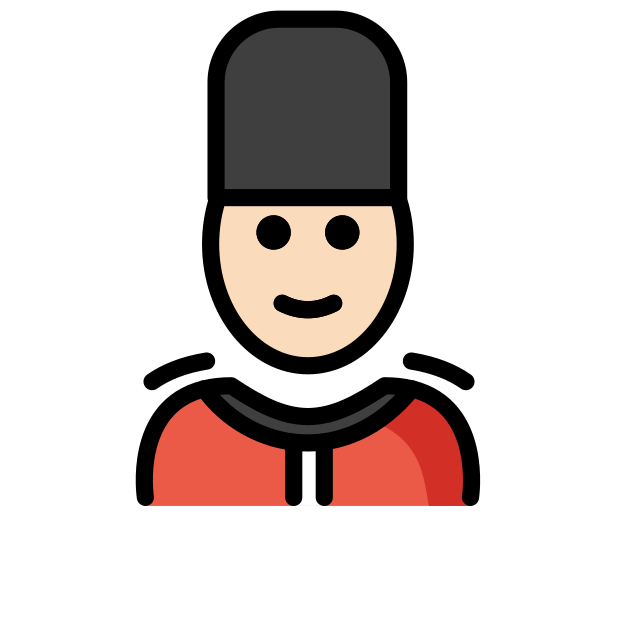
guard: light skin tone